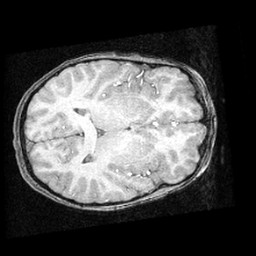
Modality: T1w
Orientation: axial
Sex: male
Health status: ill
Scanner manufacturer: ge
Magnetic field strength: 1.5 T
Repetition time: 21 s
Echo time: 0.008 s